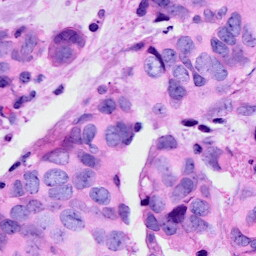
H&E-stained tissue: Breast